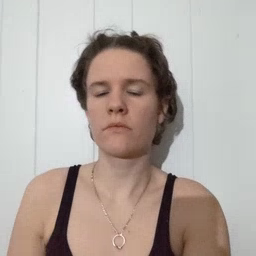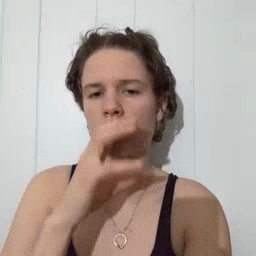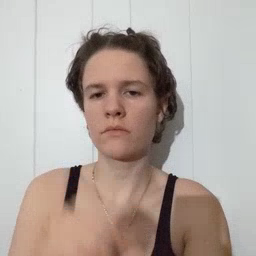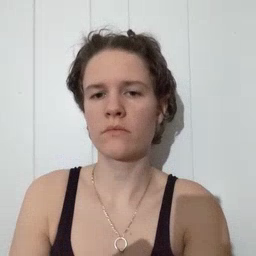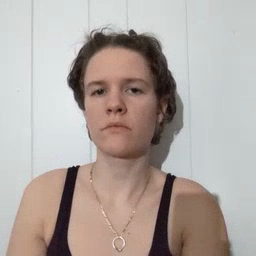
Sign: old